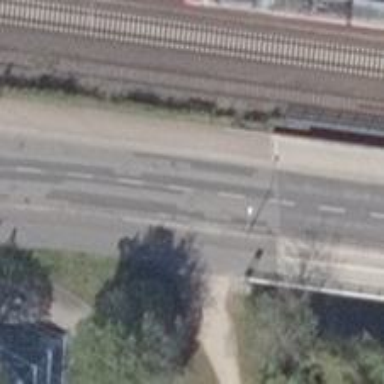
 there is separate track cycleway with concrete surface."